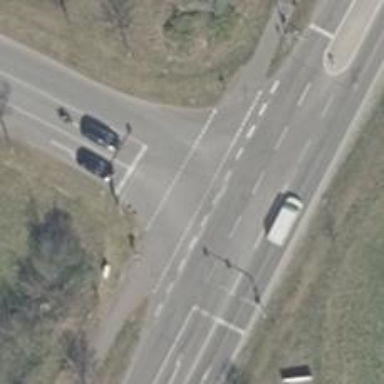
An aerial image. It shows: Road crossing with traffic signals.